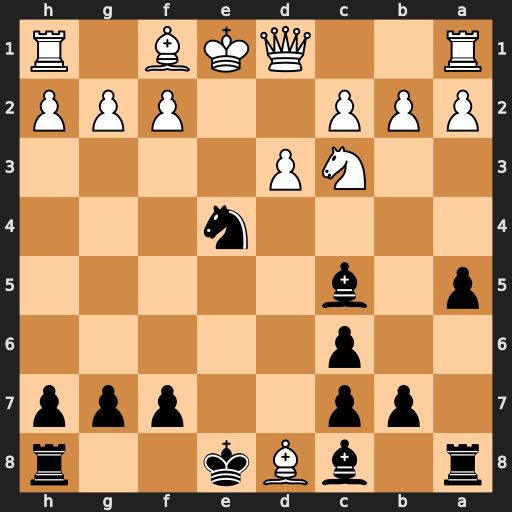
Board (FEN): r1bBk2r/1pp2ppp/2p5/p1b5/4n3/2NP4/PPP2PPP/R2QKB1R
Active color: b
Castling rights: KQkq
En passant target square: -
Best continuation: Bxf2+ Ke2 Bg4#